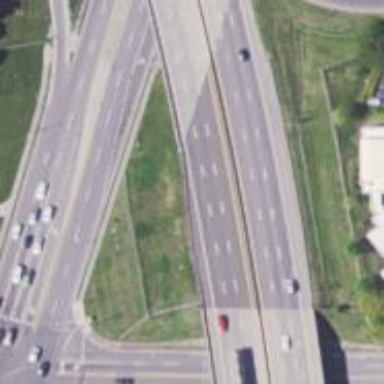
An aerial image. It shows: Motorway with embankment.